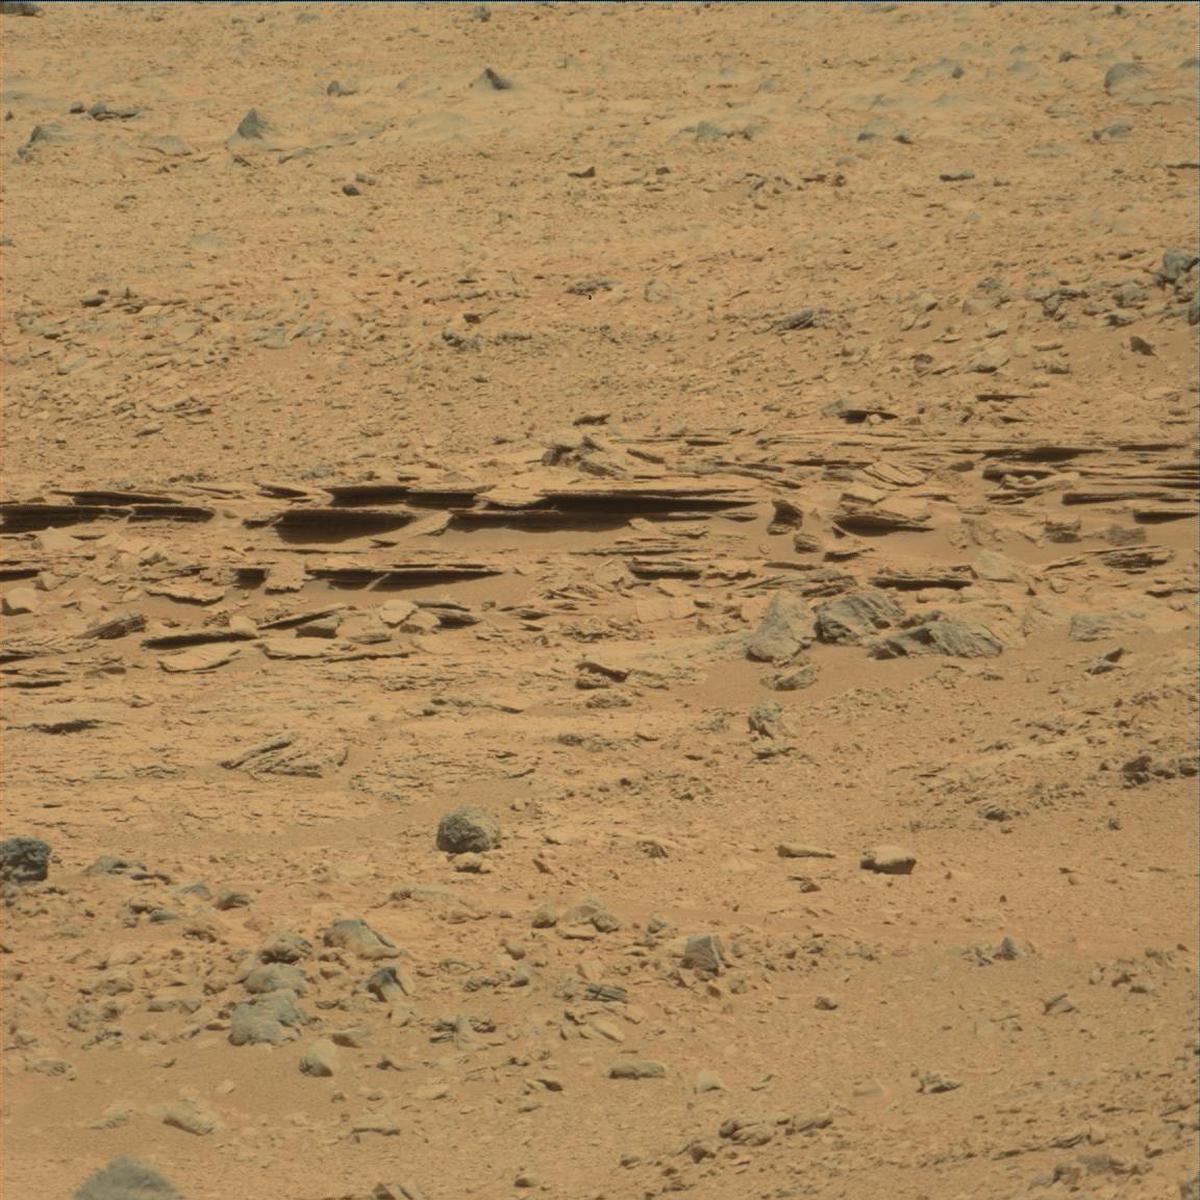
Terrain classes present: Bedrock, Sand / Soil